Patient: sex M, age 69
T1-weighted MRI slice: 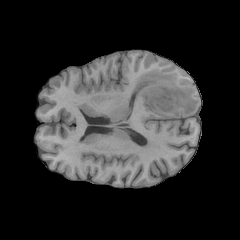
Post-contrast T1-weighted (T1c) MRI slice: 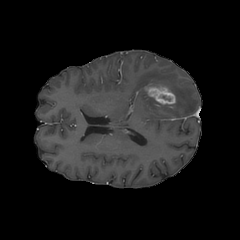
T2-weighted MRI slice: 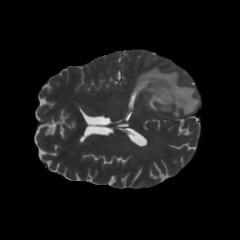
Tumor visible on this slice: yes
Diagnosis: Glioblastoma, IDH-wildtype
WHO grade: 4